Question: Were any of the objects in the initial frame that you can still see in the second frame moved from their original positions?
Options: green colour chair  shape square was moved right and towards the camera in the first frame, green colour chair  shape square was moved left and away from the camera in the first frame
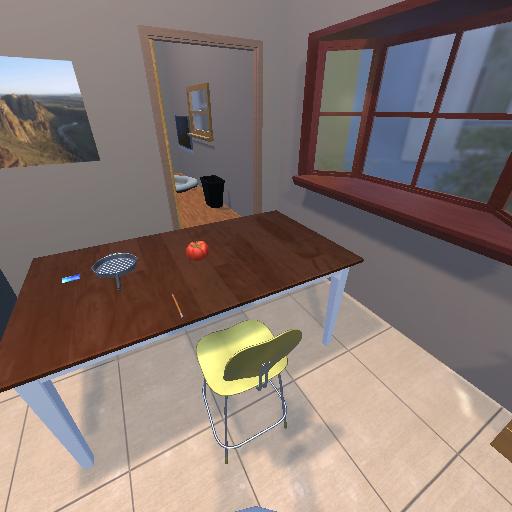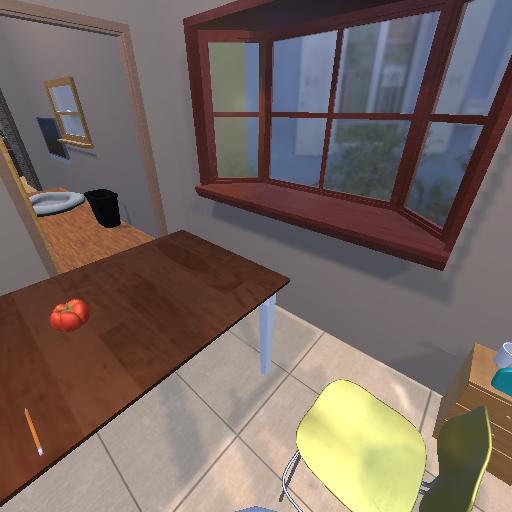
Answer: green colour chair  shape square was moved right and towards the camera in the first frame